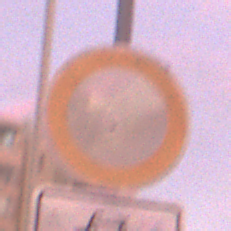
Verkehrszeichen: VerbotFahrzeugeAllerArt
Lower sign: EinspurigeFahrzeugeFrei1
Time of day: SunriseSunset
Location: Outdoor (Urban)
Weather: PartlyCloudy
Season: NotSpecified
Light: Natural